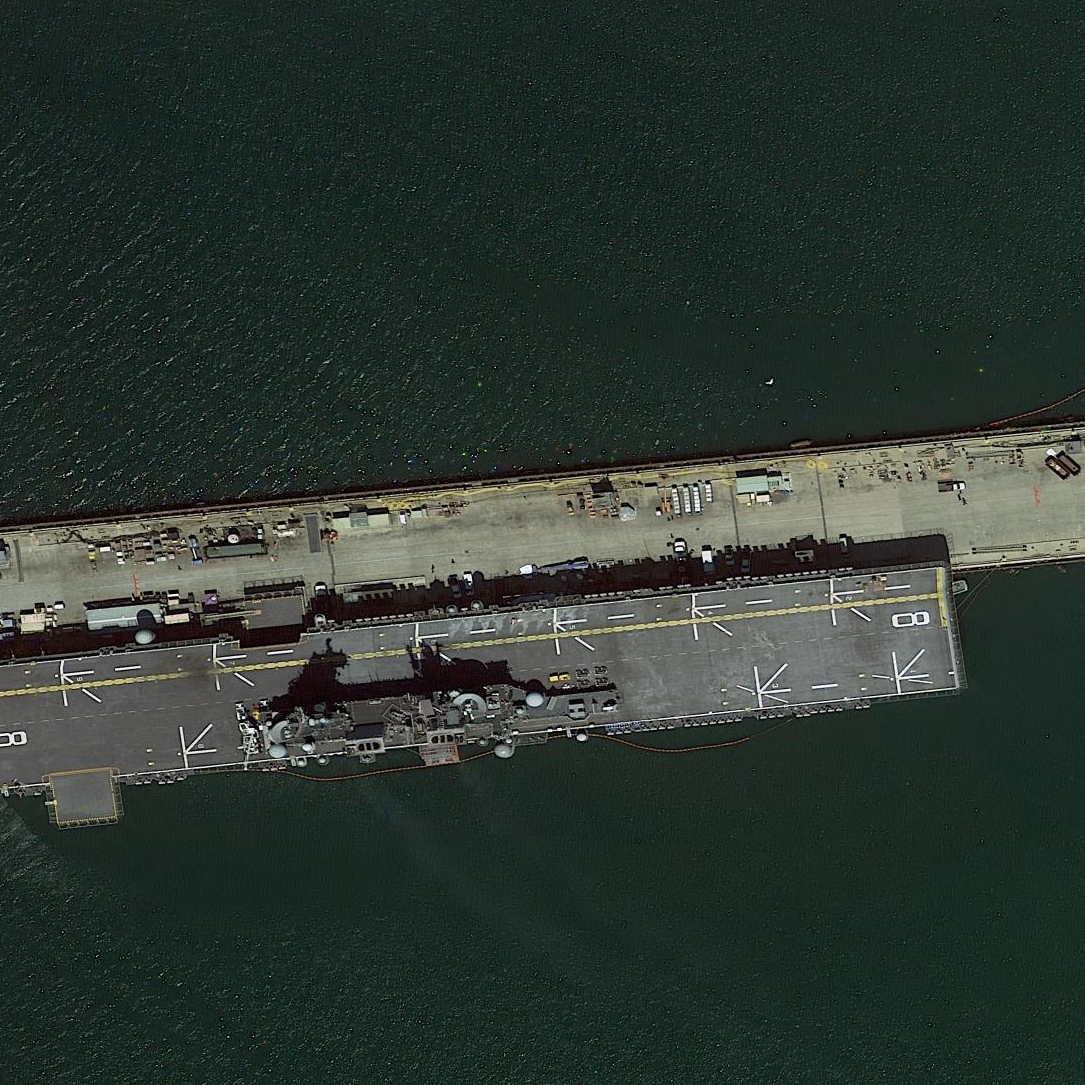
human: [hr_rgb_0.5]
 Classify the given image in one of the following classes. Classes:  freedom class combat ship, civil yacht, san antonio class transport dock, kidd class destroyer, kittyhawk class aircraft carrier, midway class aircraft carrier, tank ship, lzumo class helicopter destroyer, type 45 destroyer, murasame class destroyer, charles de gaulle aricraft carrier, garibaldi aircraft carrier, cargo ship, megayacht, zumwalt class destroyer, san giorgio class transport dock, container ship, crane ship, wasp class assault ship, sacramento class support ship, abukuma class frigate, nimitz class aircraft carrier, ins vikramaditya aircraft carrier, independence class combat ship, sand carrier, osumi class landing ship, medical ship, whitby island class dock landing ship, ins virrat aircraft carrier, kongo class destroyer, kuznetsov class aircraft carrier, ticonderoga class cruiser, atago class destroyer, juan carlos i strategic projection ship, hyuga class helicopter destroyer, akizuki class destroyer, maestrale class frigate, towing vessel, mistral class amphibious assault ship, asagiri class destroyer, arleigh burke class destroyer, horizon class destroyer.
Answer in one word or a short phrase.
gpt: Wasp class assault ship